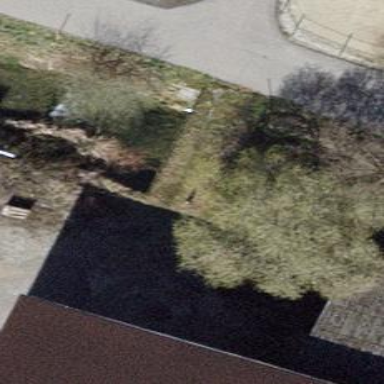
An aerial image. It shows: View of roof of building.